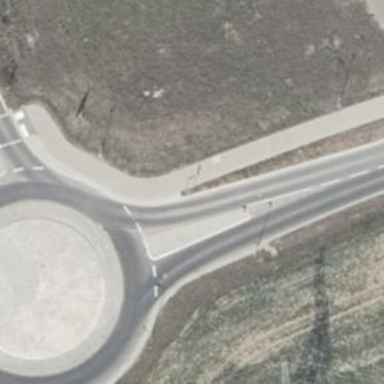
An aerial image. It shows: Road with "give way" sign.